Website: macys
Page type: gifting
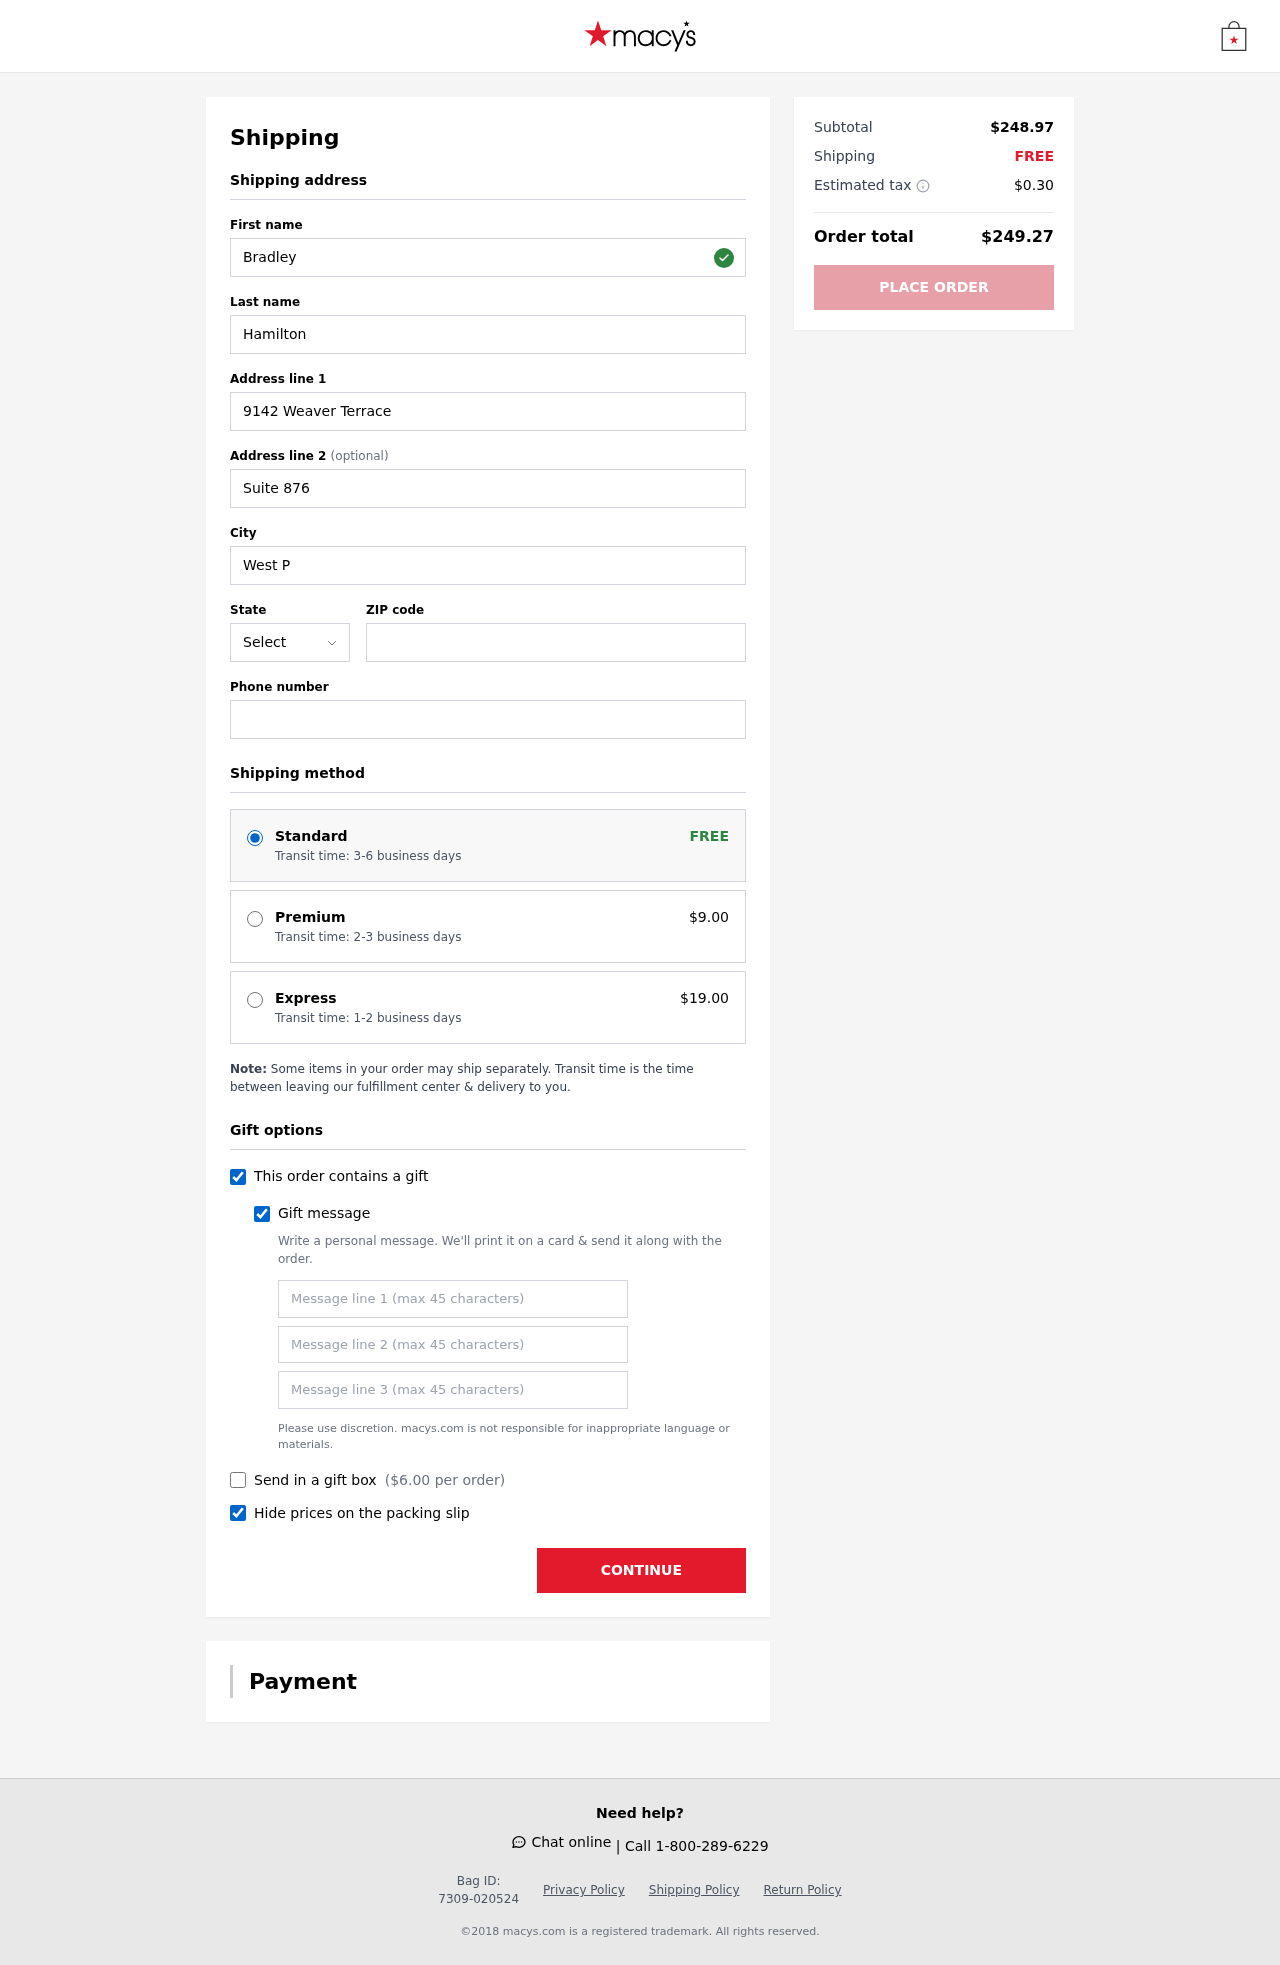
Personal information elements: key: PII_STATE_ABBR
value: VA
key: PII_FIRSTNAME
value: Bradley
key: PII_LASTNAME
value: Hamilton
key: PII_STREET
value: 9142 Weaver Terrace
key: PII_STREET2
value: Suite 876
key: PII_CITY
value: West Peterfurt
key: PII_POSTCODE
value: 80505
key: PII_PHONE
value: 3376869619
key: PII_GIFT_MESSAGE
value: Happy early birthday, Lisa! I spotted these booties and immediately thought of you—perfect for all your fall adventures! Hope they add a little extra sparkle to your special day.  Bradley
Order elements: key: ORDER_SHIPPING_STANDARD
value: Transit time: 3-6 business days
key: ORDER_SHIPPING_PREMIUM
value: Transit time: 2-3 business days
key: ORDER_SHIPPING_PREMIUM_PRICE
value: $9.00
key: ORDER_SHIPPING_EXPRESS
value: Transit time: 1-2 business days
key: ORDER_SHIPPING_EXPRESS_PRICE
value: $19.00
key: ORDER_GIFT_BOX_PRICE
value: $6.00
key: ORDER_SUBTOTAL
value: $248.97
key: ORDER_SHIPPING_COST
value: FREE
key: ORDER_TAX
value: $0.30
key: ORDER_TOTAL
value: $249.27